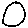
Label: circle